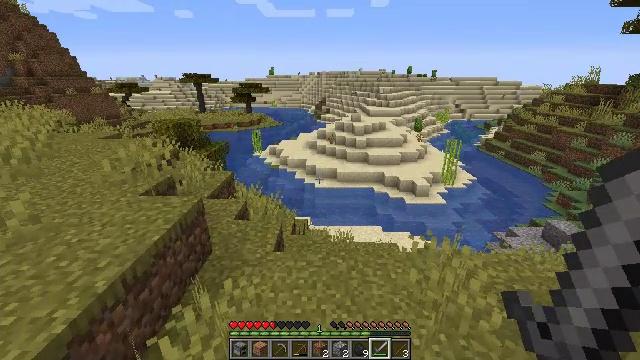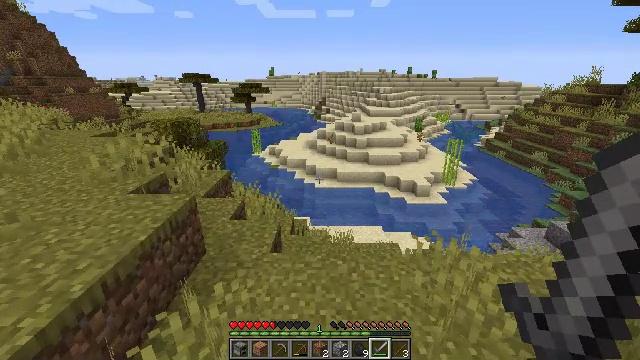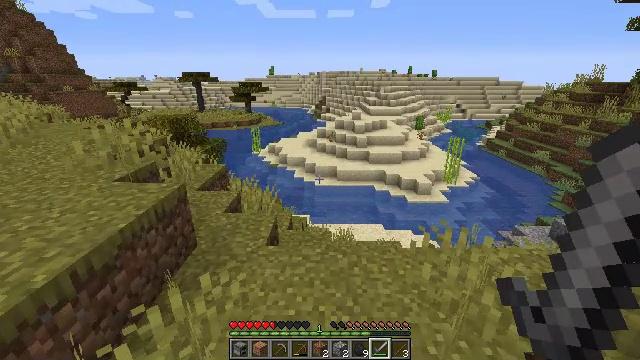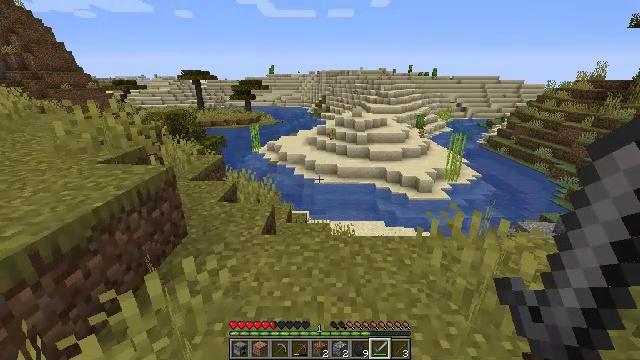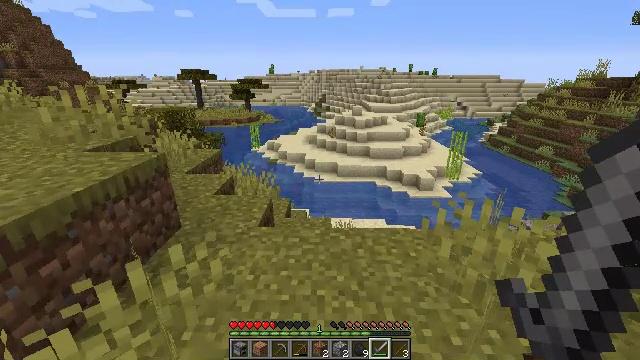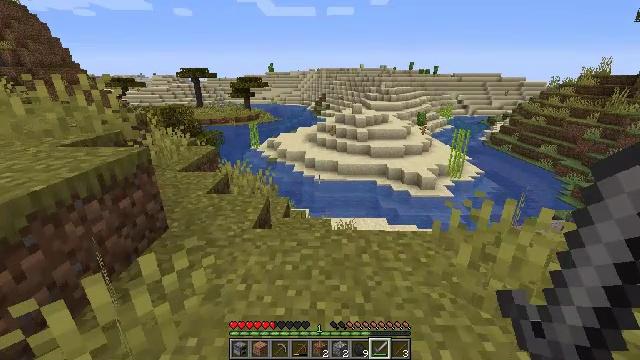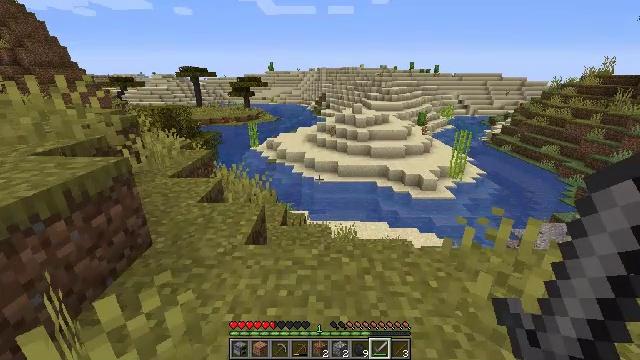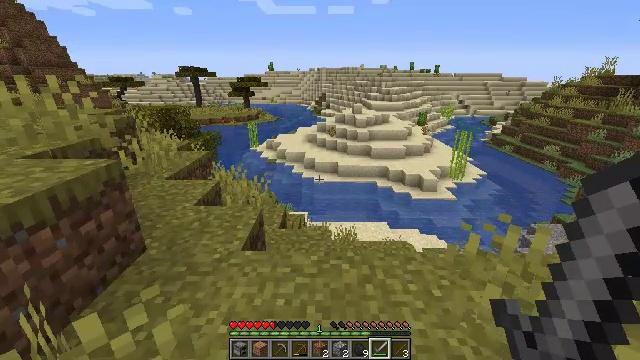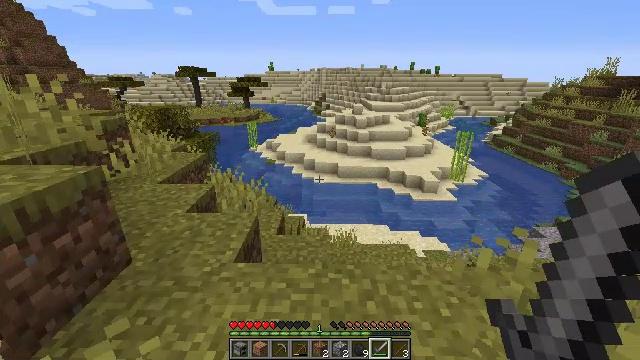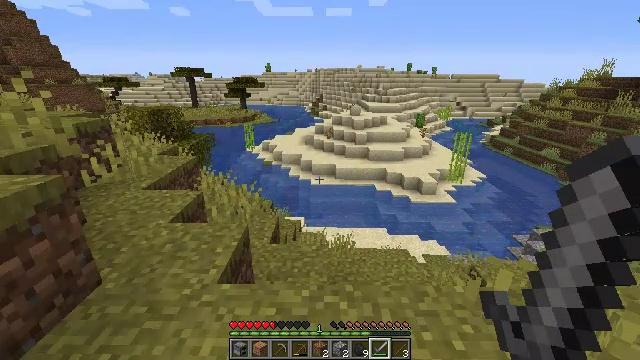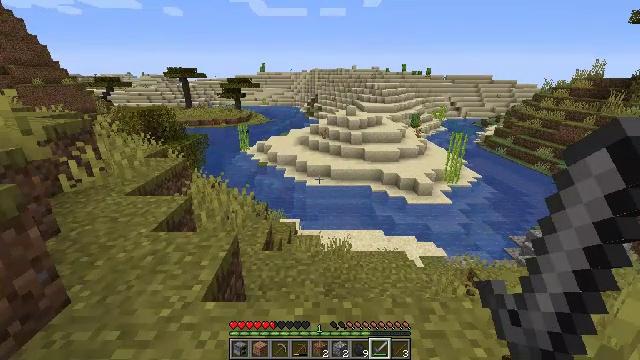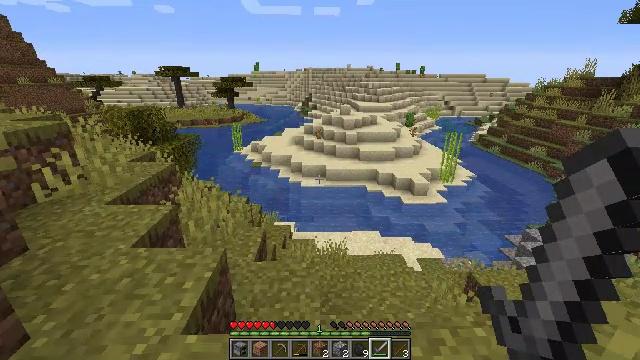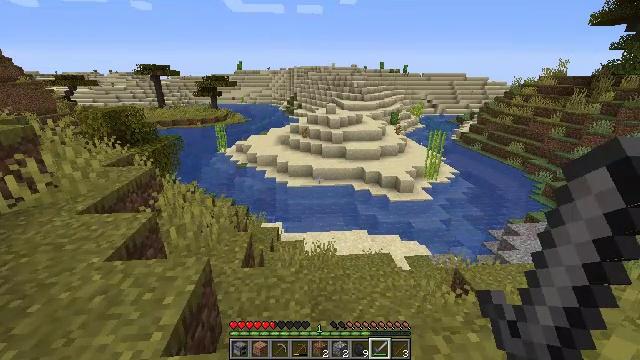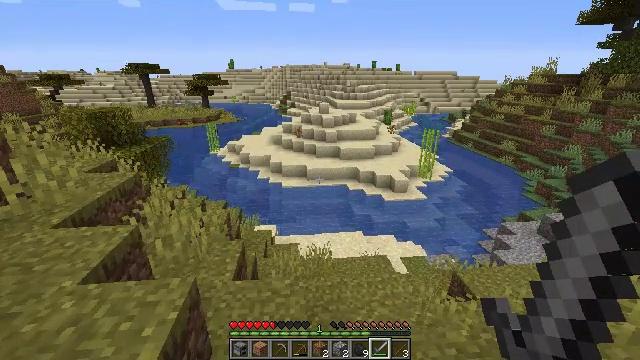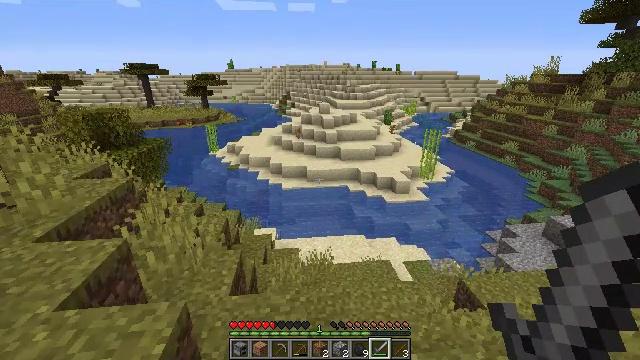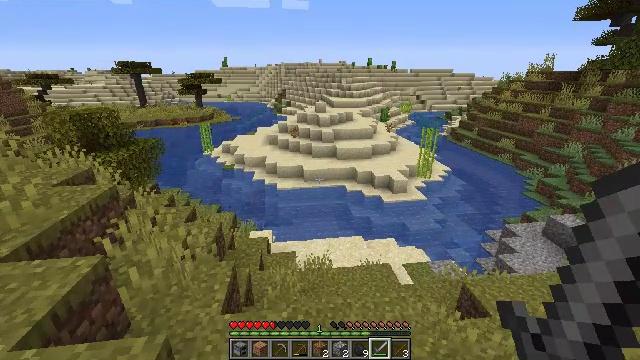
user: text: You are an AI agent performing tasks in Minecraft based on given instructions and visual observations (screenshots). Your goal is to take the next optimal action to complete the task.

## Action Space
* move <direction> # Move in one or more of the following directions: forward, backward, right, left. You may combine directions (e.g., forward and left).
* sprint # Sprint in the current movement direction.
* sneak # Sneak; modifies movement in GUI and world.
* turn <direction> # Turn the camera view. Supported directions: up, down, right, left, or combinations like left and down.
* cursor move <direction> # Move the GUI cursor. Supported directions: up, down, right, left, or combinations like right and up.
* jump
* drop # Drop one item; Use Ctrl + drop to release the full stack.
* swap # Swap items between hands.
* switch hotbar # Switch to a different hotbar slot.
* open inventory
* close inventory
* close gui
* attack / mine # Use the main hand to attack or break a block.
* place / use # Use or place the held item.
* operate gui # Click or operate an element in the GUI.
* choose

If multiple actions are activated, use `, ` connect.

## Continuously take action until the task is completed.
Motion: motion action
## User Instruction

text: Gather sugar cane for crafting.
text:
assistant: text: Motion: move forward
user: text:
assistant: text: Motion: move forward
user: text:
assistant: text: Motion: move forward
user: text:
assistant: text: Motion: move forward
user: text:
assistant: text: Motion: move forward
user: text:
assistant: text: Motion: move forward
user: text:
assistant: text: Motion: move forward
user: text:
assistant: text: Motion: move forward
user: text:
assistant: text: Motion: move forward
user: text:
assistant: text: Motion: move forward, turn right
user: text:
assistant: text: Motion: move forward, turn right
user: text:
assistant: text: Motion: move forward, turn right
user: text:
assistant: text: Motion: move forward, turn right
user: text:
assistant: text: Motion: move forward
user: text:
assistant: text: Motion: move forward
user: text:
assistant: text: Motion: move forward
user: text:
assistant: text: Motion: move forward, turn down
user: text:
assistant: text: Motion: move forward, turn down
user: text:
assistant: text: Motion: move forward
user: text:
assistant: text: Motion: move forward
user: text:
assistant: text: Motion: move forward
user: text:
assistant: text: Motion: move forward
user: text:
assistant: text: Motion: move forward, turn right
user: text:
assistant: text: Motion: move forward, turn right
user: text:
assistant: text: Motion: move forward
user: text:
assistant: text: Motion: move forward
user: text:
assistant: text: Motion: move forward
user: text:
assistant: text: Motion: move forward
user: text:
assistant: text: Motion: no_op
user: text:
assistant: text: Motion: no_op